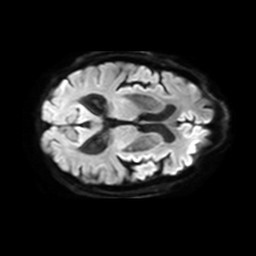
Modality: TRACE
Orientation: axial
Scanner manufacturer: philips
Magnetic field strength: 3 T
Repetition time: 3.078 s
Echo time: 0.076 s